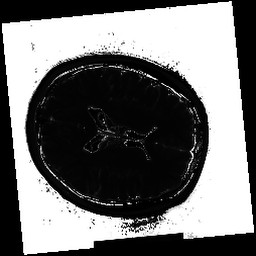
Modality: T2map
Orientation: axial
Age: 36
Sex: female
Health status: ill